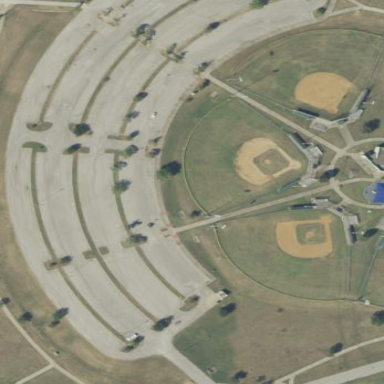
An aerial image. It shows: Baseball pitch for leisure land.